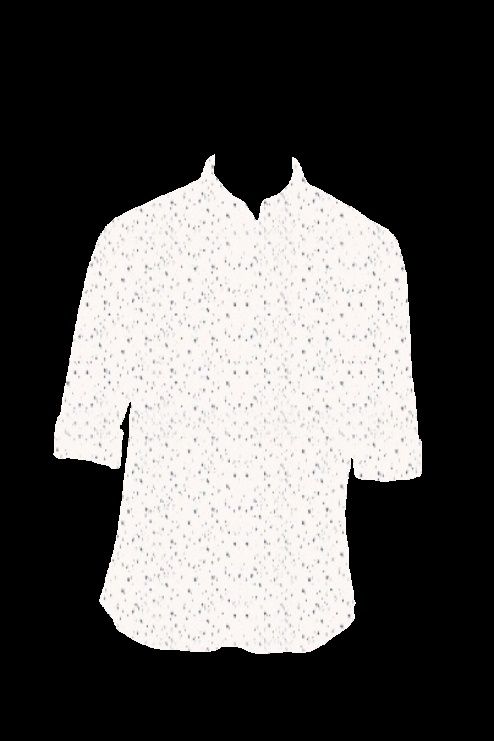
white polka dot tee